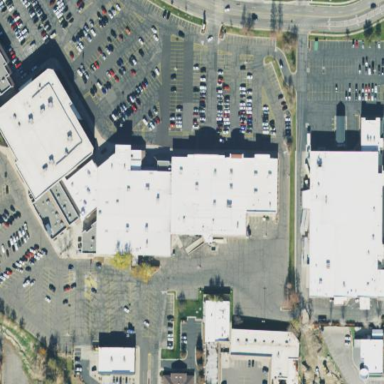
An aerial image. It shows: Retail building which is mall.